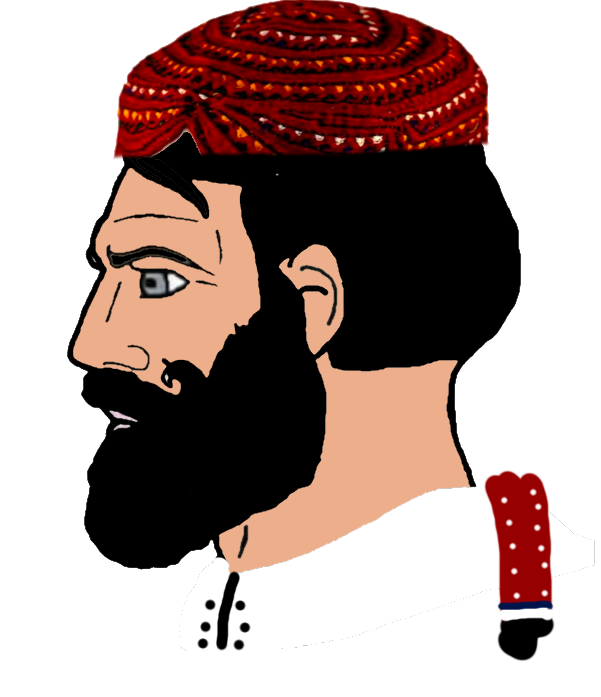
Label: 4_Yes_Chad